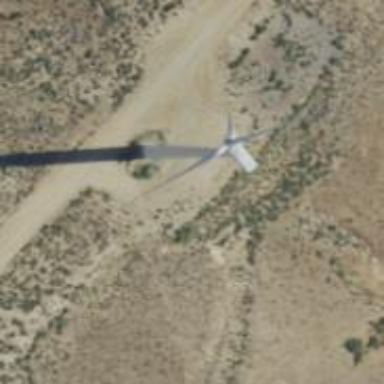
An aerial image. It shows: Wind generator powered by wind. The generator type is horizontal axis and it uses wind turbines.